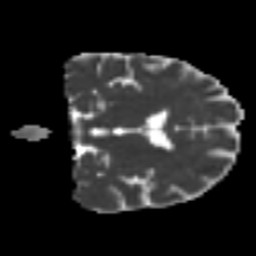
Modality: MD
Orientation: coronal
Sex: female
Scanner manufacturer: ge
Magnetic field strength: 3 T
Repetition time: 7 s
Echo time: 0.08 s